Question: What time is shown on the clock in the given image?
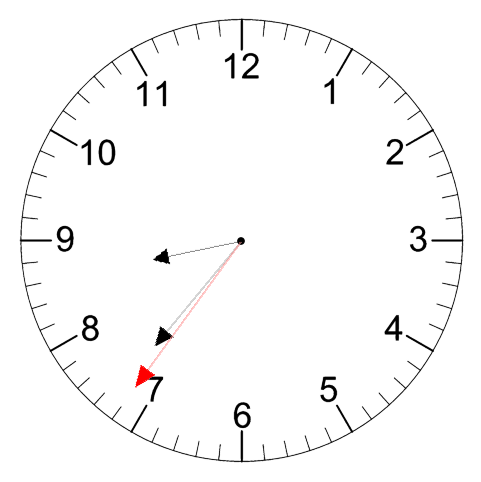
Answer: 08:36:36